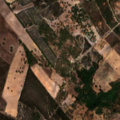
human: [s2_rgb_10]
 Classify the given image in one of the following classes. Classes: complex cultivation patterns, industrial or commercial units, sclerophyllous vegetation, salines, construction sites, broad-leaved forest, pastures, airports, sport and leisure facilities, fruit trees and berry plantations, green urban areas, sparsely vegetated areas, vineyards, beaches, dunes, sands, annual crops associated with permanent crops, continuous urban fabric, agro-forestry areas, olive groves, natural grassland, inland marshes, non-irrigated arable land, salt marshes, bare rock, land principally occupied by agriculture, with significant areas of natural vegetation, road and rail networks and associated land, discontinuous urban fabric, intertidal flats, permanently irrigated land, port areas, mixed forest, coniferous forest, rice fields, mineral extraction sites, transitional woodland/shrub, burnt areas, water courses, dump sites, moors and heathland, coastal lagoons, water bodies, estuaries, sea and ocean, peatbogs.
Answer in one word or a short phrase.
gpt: pastures, mixed forest, transitional woodland/shrub